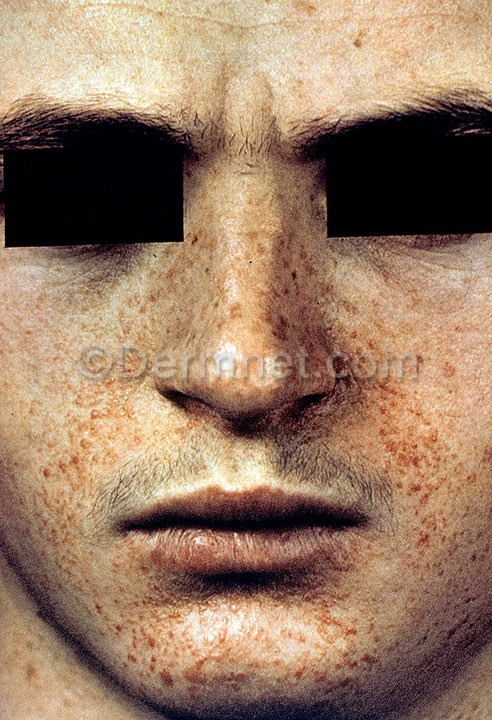
Disease: Systemic Disease